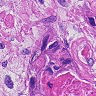
Metastatic tissue present: yes